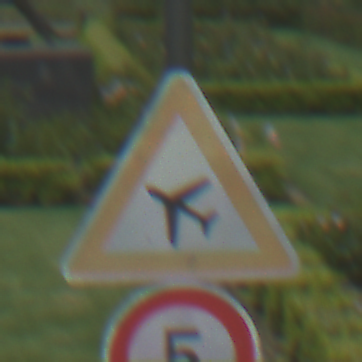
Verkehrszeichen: FlugbetriebRechts
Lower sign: Geschwindigkeit5
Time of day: Midday
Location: Outdoor (Nature)
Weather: PartlyCloudy
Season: NotSpecified
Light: Natural